Question: I've just installed and would like to know whether it is possible to turn ? Like has:

I have .
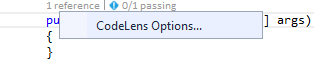
Answer: First of all, CodeLens is not present at all in the Community Edition.
As per the <URL>:
<URL>
As such, even if ReSharper could plug into CodeLens it wouldn't work with Visual Studio 2015 Community Edition.
In any case, ReSharper plug into CodeLens so even in the Pro version ReSharper would make no different.
To ask ReSharper to manually find all references to a given identifier put the cursor inside it and hit Ctrl+F12. This will, however, show a list of references for that single identifier, and is not live for all identifiers/members in your current file. It is also a snapshot of the references present when you hit Ctrl+F12 and if you after this add or remove or change any such references, the list does not update.
In short, ReSharper doesn't have the functionality you ask for and CodeLens is not present in Community Edition.